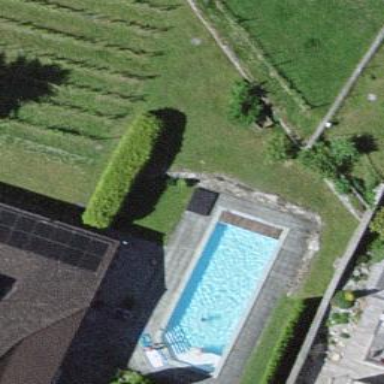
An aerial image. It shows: Swimming pool located in leisure land.